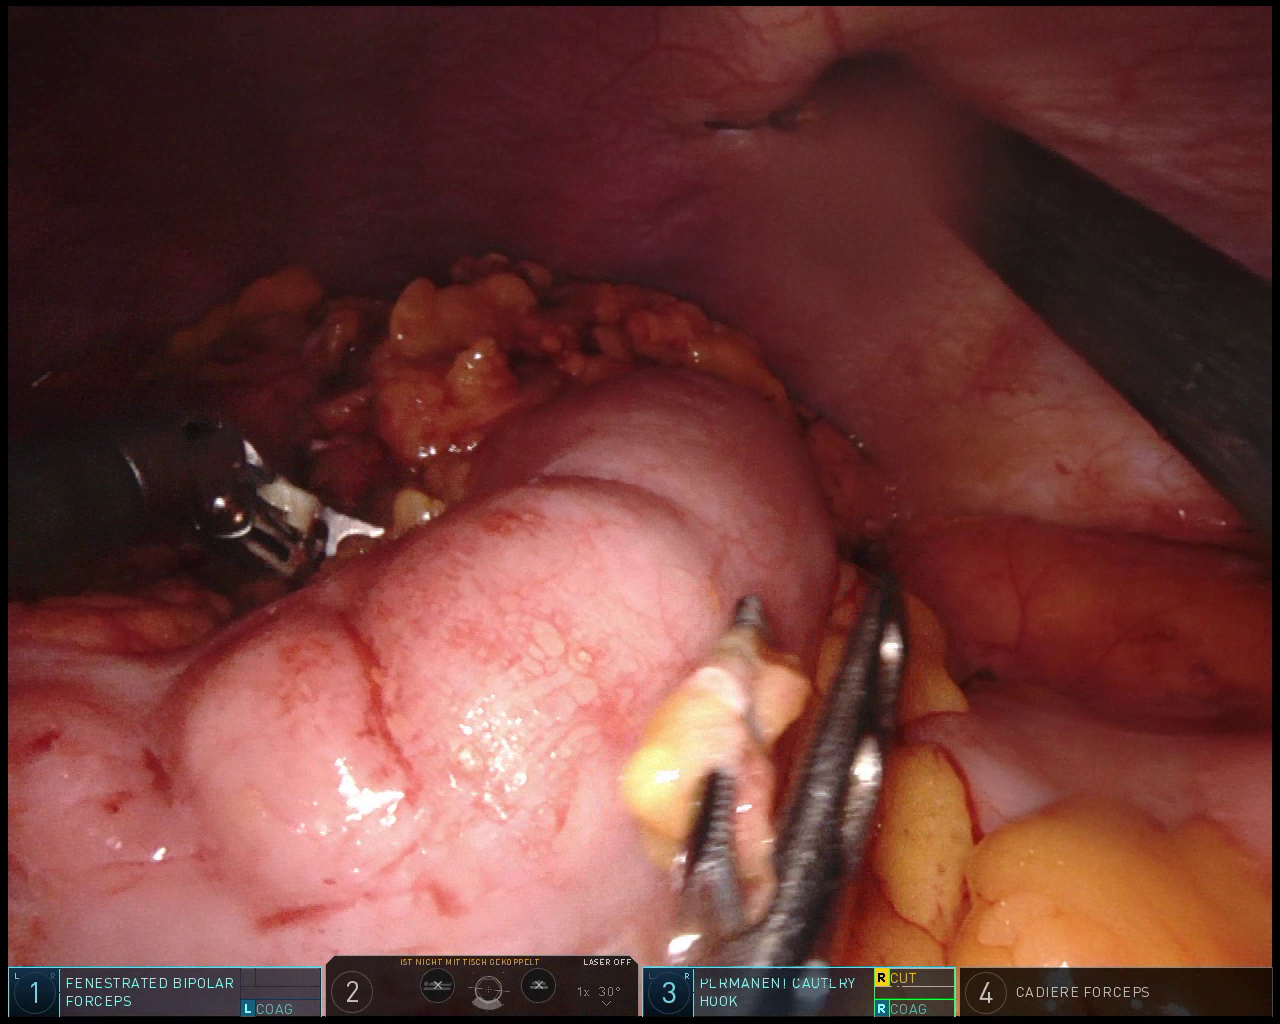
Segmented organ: abdominal_wall
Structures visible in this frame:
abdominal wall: yes
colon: yes
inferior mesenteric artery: no
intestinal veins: no
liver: no
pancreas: no
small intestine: no
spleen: no
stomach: no
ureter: no
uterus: no
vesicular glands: no